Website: home-depot
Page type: customer-info-address
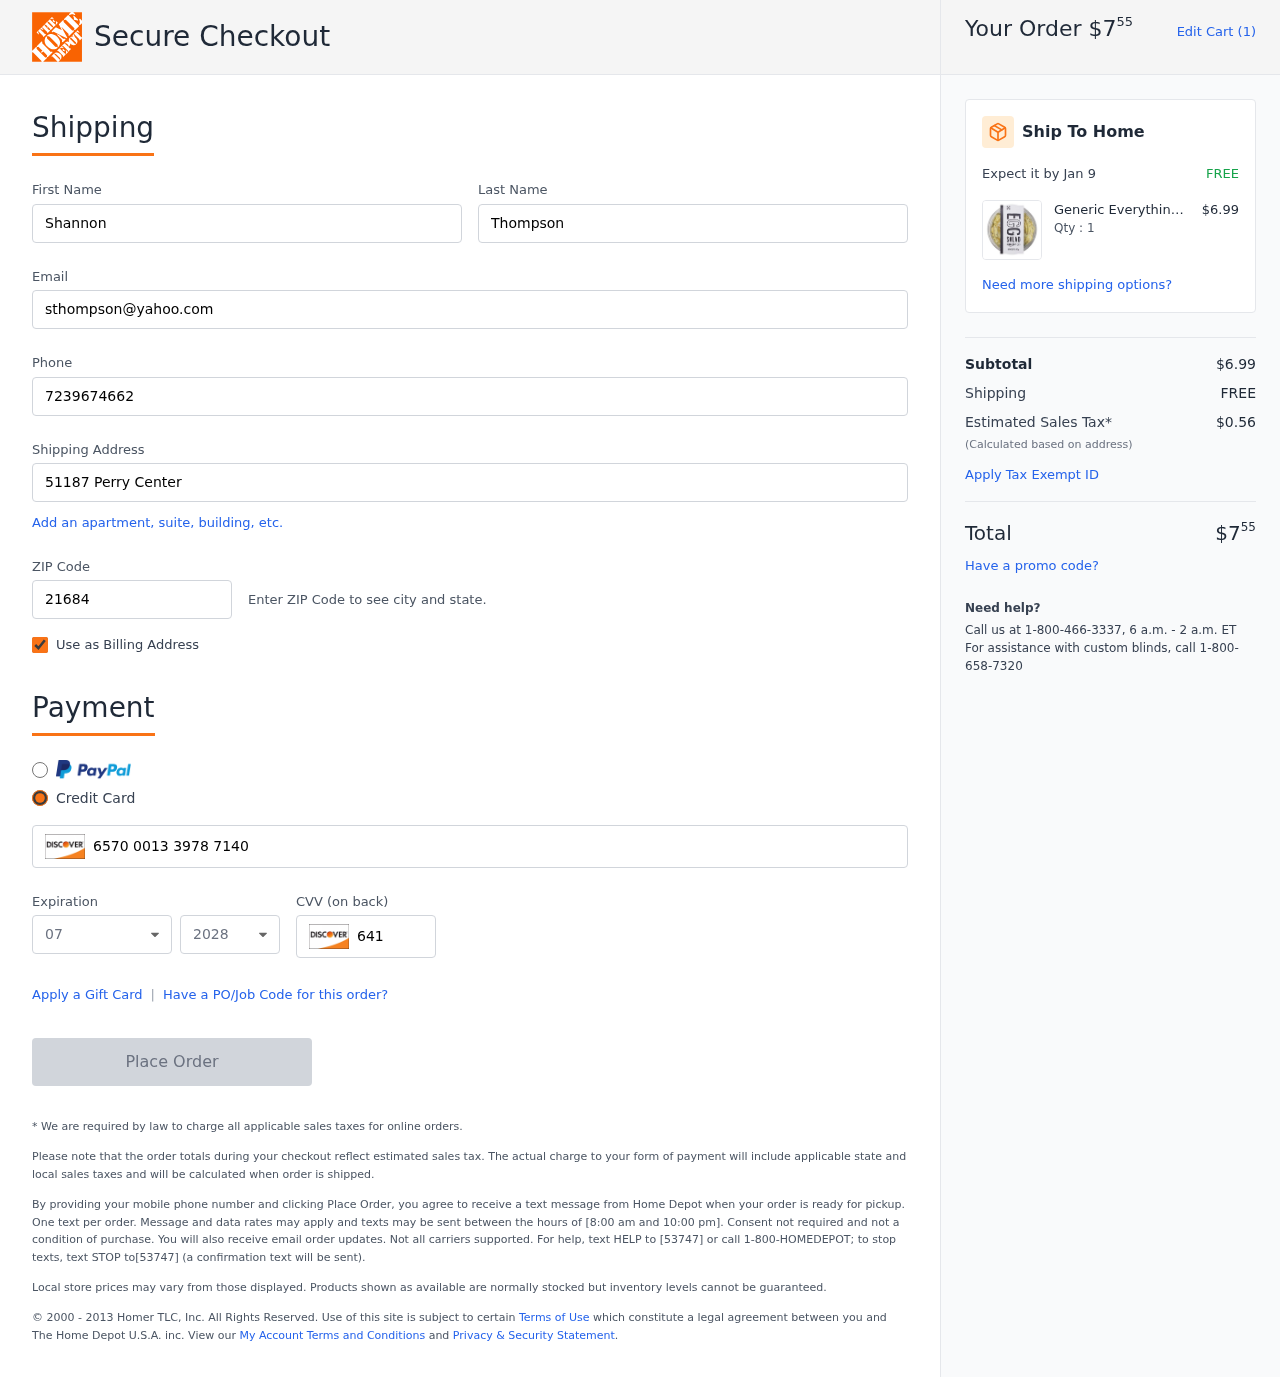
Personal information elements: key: PII_CARD_CVV
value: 641
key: PII_CARD_EXPIRY_MONTH
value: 07
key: PII_CARD_EXPIRY_YEAR
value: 28
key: PII_CARD_NUMBER
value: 6570 0013 3978 7140
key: PII_EMAIL
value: sthompson@yahoo.com
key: PII_FIRSTNAME
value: Shannon
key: PII_LASTNAME
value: Thompson
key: PII_PHONE
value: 7239674662
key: PII_POSTCODE
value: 21684
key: PII_STREET
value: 51187 Perry Center
Product elements: key: PRODUCT1_BRAND
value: Generic
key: PRODUCT1_NAME
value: Everything Spice Egg Salad, 6.67 oz
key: PRODUCT1_PRICE
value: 6.99
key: PRODUCT1_QUANTITY
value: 1
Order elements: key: ORDER_TOTAL
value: $755
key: ORDER_NUM_ITEMS
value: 1
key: ORDER_DELIVERY_DATE
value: Jan 9
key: ORDER_SUBTOTAL
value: $6.99
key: ORDER_SHIPPING_COST
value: FREE
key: ORDER_TAX
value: $0.56